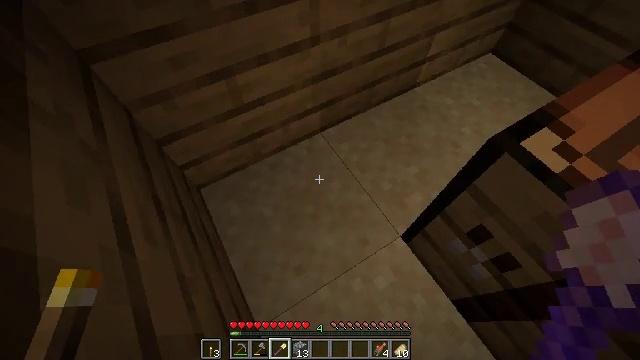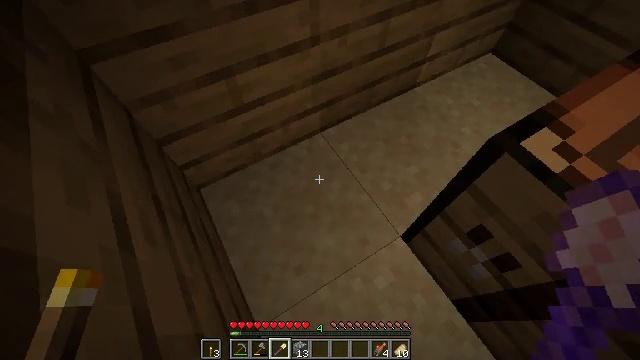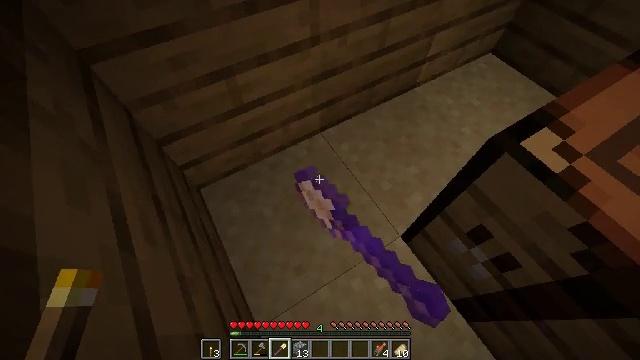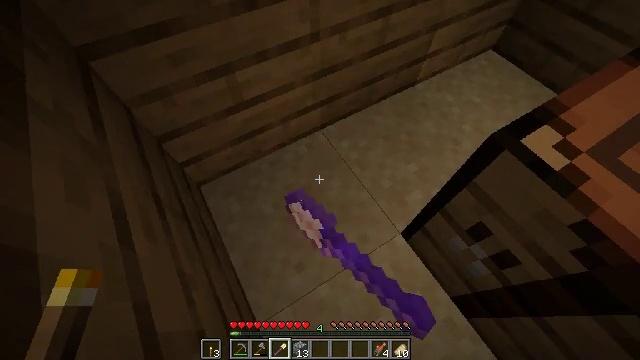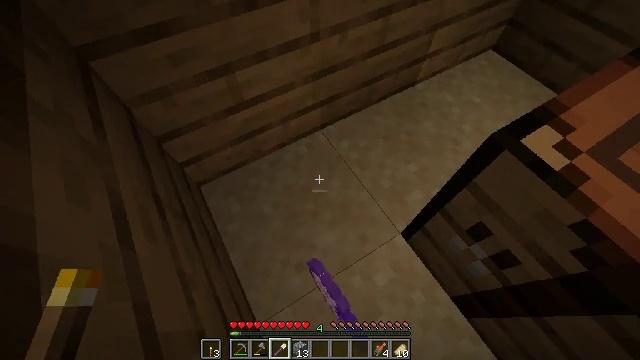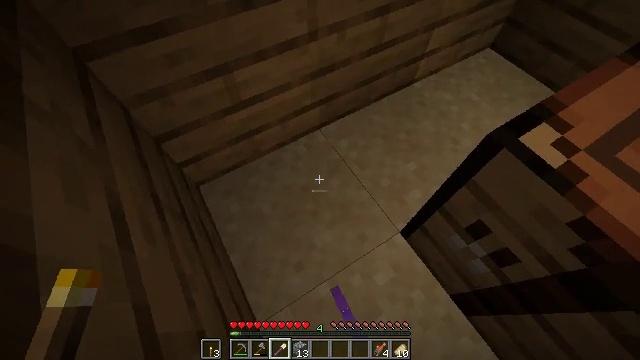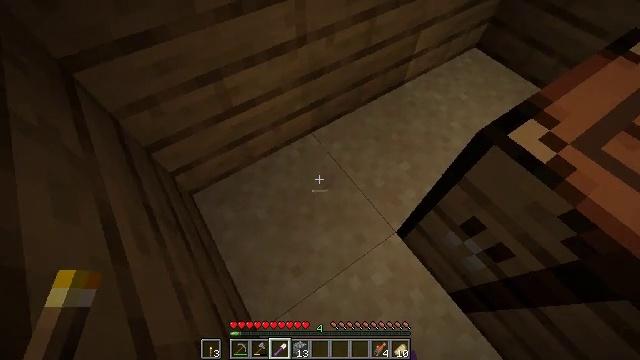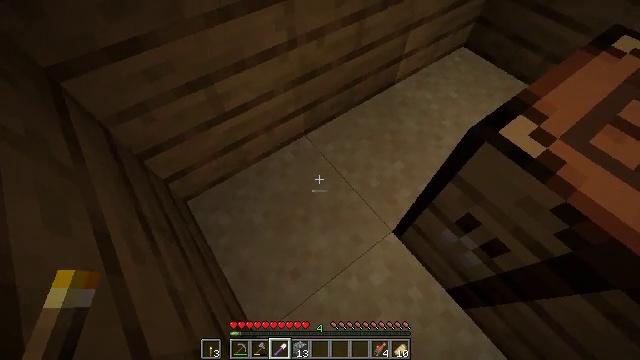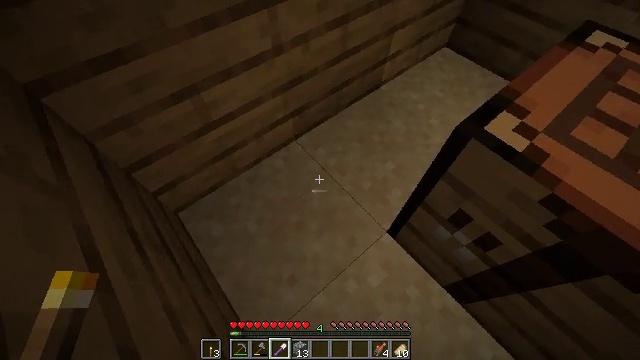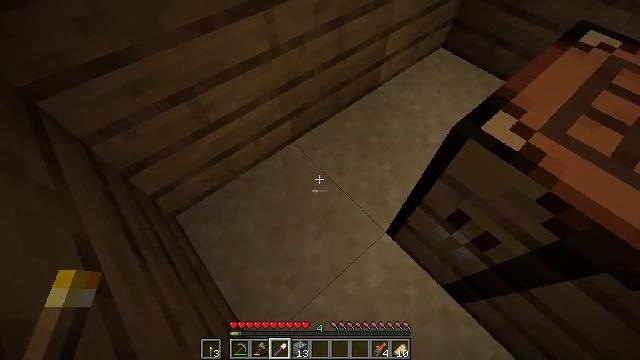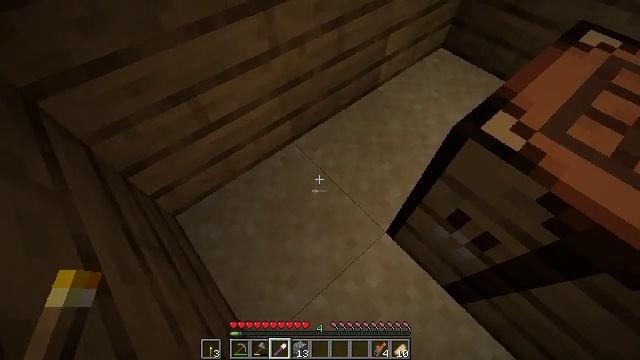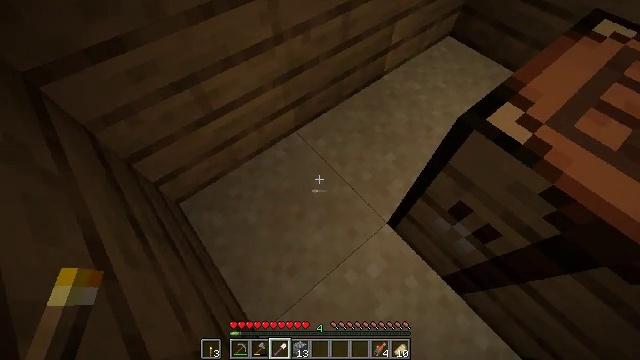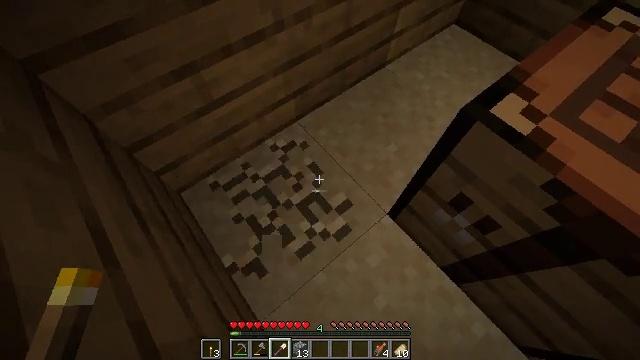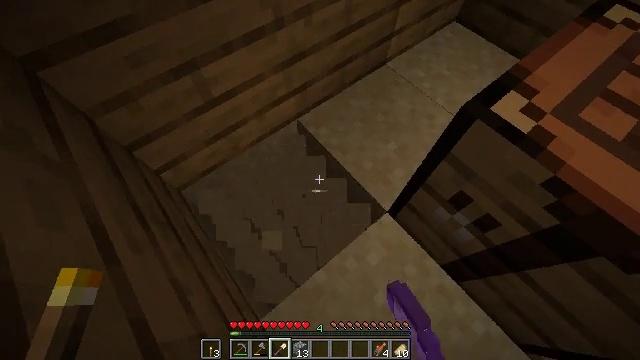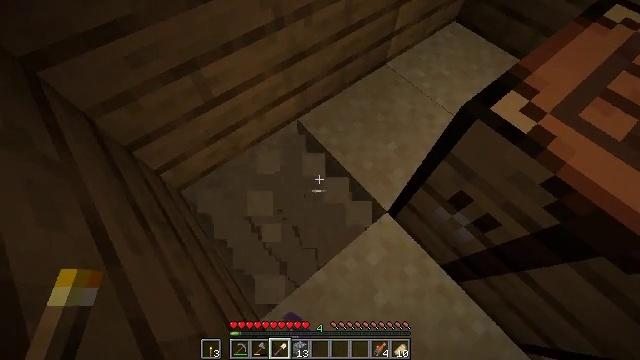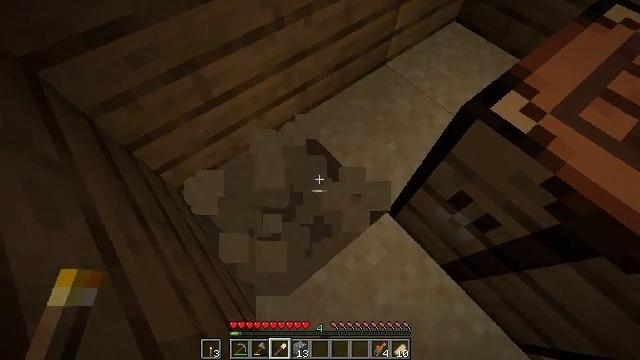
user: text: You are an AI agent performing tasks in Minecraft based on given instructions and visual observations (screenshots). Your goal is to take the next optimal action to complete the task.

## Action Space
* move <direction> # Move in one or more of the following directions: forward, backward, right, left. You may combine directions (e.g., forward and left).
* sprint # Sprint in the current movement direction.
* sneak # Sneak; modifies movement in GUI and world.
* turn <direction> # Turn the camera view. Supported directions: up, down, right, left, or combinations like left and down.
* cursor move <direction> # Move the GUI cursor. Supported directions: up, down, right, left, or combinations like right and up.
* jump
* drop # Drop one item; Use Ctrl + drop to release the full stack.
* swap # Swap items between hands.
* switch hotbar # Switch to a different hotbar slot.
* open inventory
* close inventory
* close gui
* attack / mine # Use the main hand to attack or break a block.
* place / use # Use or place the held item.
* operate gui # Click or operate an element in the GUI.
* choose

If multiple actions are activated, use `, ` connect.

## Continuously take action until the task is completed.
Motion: motion action
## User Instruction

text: Gather sand from the desert.
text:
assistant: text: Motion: attack / mine
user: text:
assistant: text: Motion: attack / mine
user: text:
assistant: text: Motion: attack / mine
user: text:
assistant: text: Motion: no_op
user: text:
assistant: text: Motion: no_op
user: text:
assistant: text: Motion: turn right
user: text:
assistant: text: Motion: turn right
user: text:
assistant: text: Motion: turn right
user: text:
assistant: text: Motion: no_op
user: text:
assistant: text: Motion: no_op
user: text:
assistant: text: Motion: turn left and down
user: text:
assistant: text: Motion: turn down, attack / mine
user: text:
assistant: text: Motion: attack / mine
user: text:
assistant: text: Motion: attack / mine
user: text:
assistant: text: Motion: attack / mine
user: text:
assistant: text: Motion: attack / mine
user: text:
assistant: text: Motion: turn right, attack / mine
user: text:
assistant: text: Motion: turn right, attack / mine
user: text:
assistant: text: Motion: turn right
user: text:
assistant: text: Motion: turn right and up
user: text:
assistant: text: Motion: no_op
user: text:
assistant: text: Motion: no_op
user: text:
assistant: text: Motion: no_op
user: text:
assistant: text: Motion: no_op
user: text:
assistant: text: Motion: attack / mine
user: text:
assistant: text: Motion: attack / mine
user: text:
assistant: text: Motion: attack / mine
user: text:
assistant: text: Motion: attack / mine
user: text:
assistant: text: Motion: attack / mine
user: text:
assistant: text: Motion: turn right, attack / mine